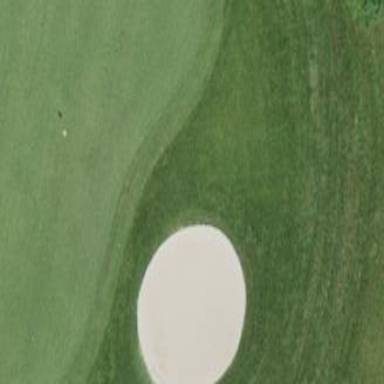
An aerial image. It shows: Golf bunker filled with natural sand.